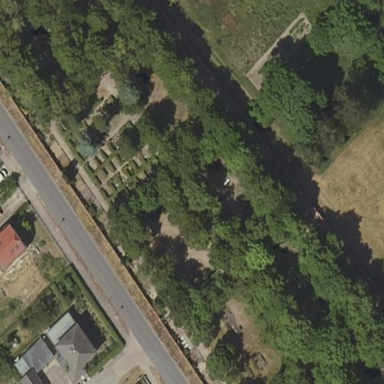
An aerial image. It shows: Cemetery.